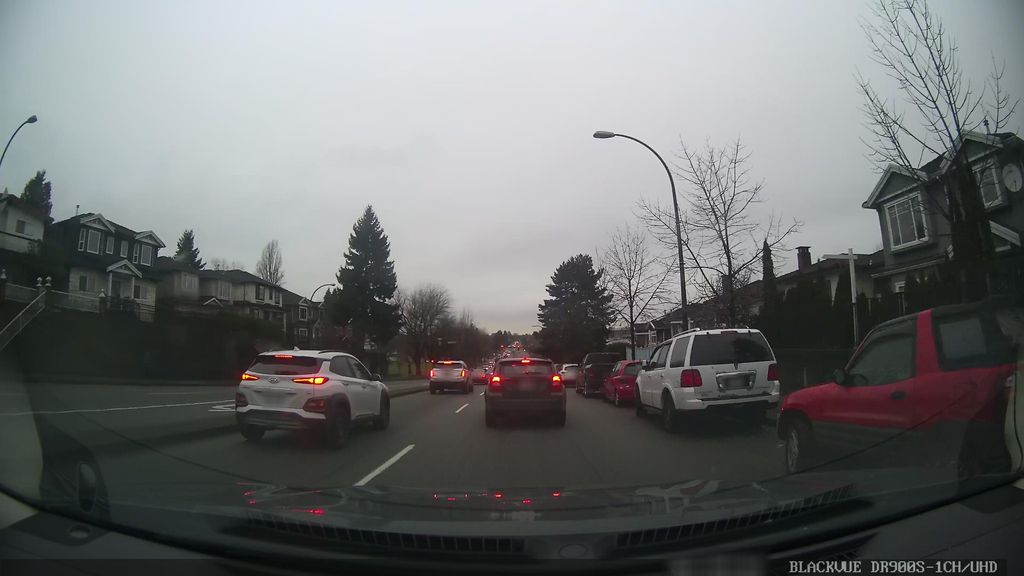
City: vancouver